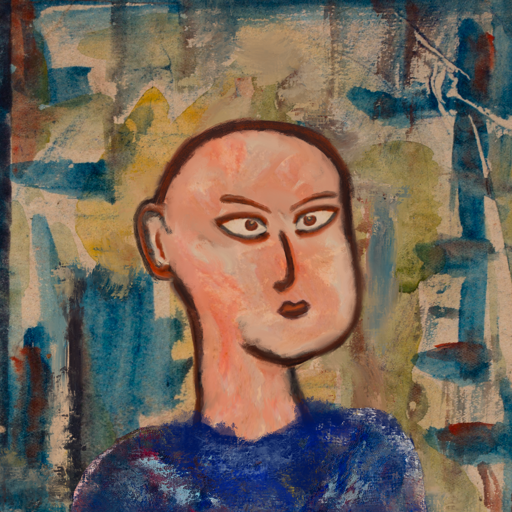
Background: Orphan, Head And Neck Side: Roy_Bahadur, Face Side: Roy_Bahadur, Bust: Irani, Hair Side: Blank, Head Accessory: Blank, Second Necklace: Blank, Necklace: Blank, Baby: Blank